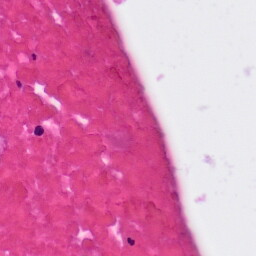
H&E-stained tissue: Colon